A spectrogram of one vibration snapshot from a rotating bearing is shown (time on one axis, frequency on the other). Classify the bearing condition as one of: normal, inner_race, outer_race, ball.
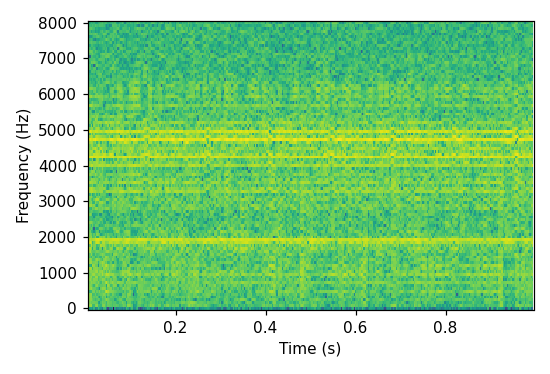
Answer: outer_race